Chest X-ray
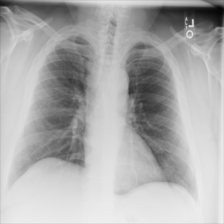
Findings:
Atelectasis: negative
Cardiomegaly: negative
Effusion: negative
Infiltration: negative
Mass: negative
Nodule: negative
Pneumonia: negative
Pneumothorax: negative
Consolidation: negative
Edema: negative
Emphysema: negative
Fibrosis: negative
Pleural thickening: negative
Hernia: negative